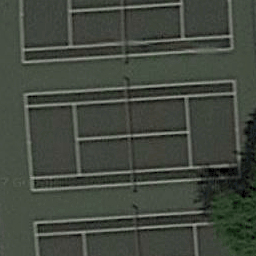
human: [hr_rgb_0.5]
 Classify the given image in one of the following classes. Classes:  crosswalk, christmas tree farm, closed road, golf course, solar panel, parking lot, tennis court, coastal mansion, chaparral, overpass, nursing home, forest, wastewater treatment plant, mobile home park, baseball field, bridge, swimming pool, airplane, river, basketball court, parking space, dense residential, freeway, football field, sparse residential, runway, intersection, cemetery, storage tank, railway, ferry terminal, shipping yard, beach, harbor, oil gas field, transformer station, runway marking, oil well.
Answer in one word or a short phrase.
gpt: tennis court